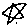
Label: star